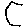
Label: hexagon